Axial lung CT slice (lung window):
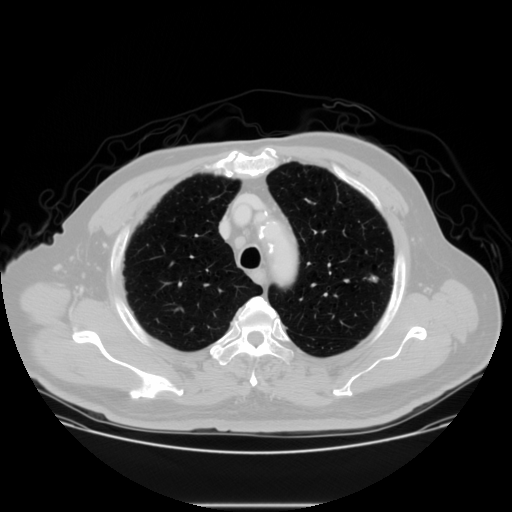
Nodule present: yes
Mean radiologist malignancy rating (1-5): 1